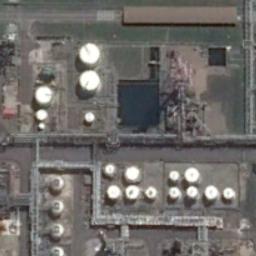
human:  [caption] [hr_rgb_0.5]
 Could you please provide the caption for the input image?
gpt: There are many storage tanks of different sizes .

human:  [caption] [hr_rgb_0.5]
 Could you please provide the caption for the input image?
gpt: About half of the storage tanks on this open lot have their lids open .

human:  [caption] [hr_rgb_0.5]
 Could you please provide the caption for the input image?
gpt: In the factory there are many neatly arranged storage tanks and many pipelines of different sizes  There is a pool in the middle and a lawn next to the factory .

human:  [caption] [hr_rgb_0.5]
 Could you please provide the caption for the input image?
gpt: There are big and small white storage tanks on the bare land .

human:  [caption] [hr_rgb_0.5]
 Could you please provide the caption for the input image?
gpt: There are some storage tanks of different sizes .